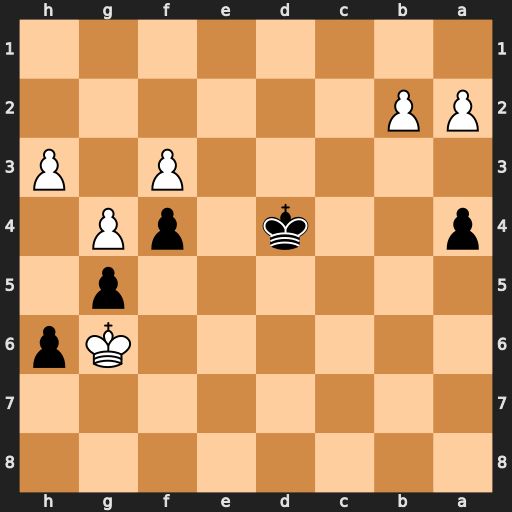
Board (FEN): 8/8/6Kp/6p1/p2k1pP1/5P1P/PP6/8
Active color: b
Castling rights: -
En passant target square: -
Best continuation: Ke3 b4 axb3 axb3 Kxf3 b4 Ke4